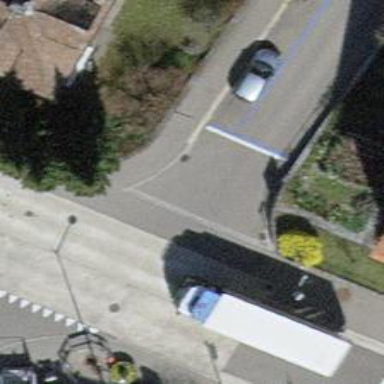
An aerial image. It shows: Unmarked crossing with traffic calming table on the road.